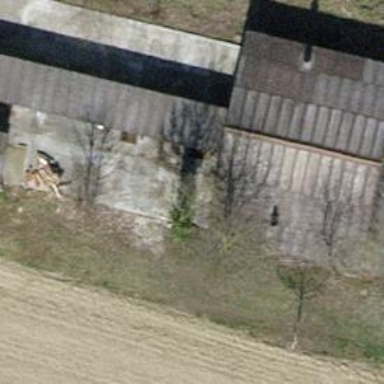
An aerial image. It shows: Hut.